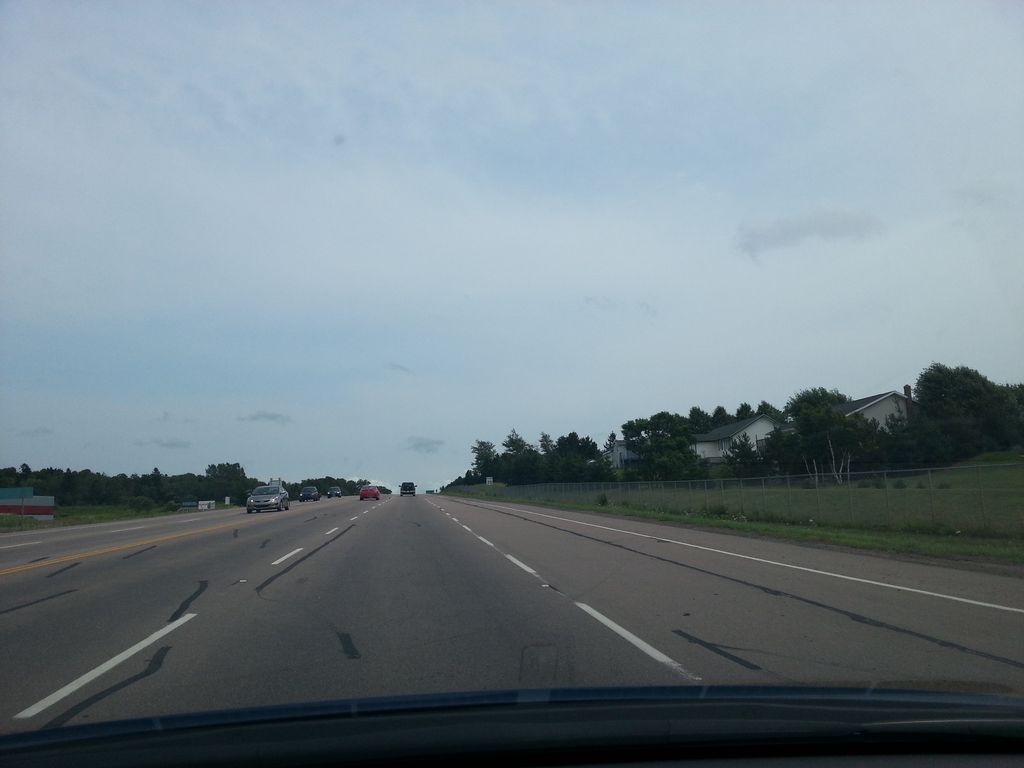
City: charlottetown